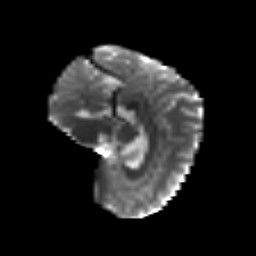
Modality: T2w
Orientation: sagittal
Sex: female
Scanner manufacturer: siemens
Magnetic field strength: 3 T
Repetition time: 5 s
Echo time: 0.071 s